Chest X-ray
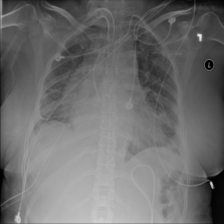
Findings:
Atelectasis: negative
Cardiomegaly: negative
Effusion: negative
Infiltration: negative
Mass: negative
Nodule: negative
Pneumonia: negative
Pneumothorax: positive
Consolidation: negative
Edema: negative
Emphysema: negative
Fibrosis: negative
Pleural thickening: negative
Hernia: negative